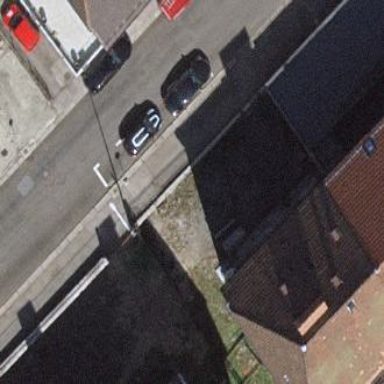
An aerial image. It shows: Street-side parallel parking available at this location.